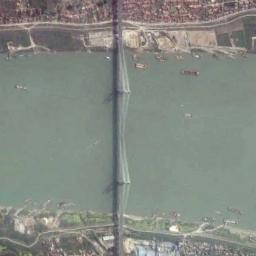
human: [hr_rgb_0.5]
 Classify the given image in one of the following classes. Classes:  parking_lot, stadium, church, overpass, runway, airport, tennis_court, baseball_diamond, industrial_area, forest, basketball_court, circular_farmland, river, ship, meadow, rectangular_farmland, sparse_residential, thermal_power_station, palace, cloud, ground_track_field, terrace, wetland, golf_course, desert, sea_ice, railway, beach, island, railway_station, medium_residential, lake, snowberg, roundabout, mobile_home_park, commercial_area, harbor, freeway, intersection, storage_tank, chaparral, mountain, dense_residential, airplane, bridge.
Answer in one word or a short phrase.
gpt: bridge